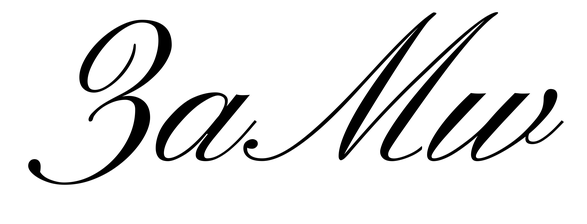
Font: PinyonScript-Regular